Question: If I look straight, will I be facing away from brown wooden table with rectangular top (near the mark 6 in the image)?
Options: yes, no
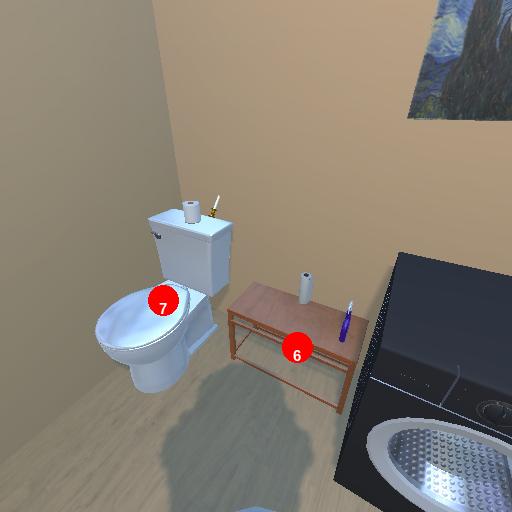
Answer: yes